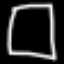
Label: square